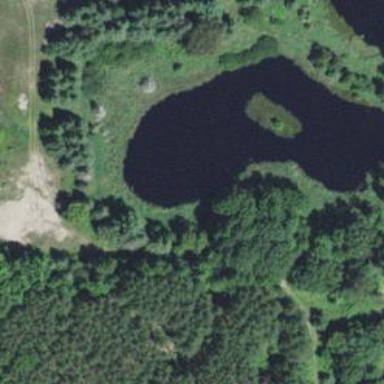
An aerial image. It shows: Serene pond surrounded by nature.